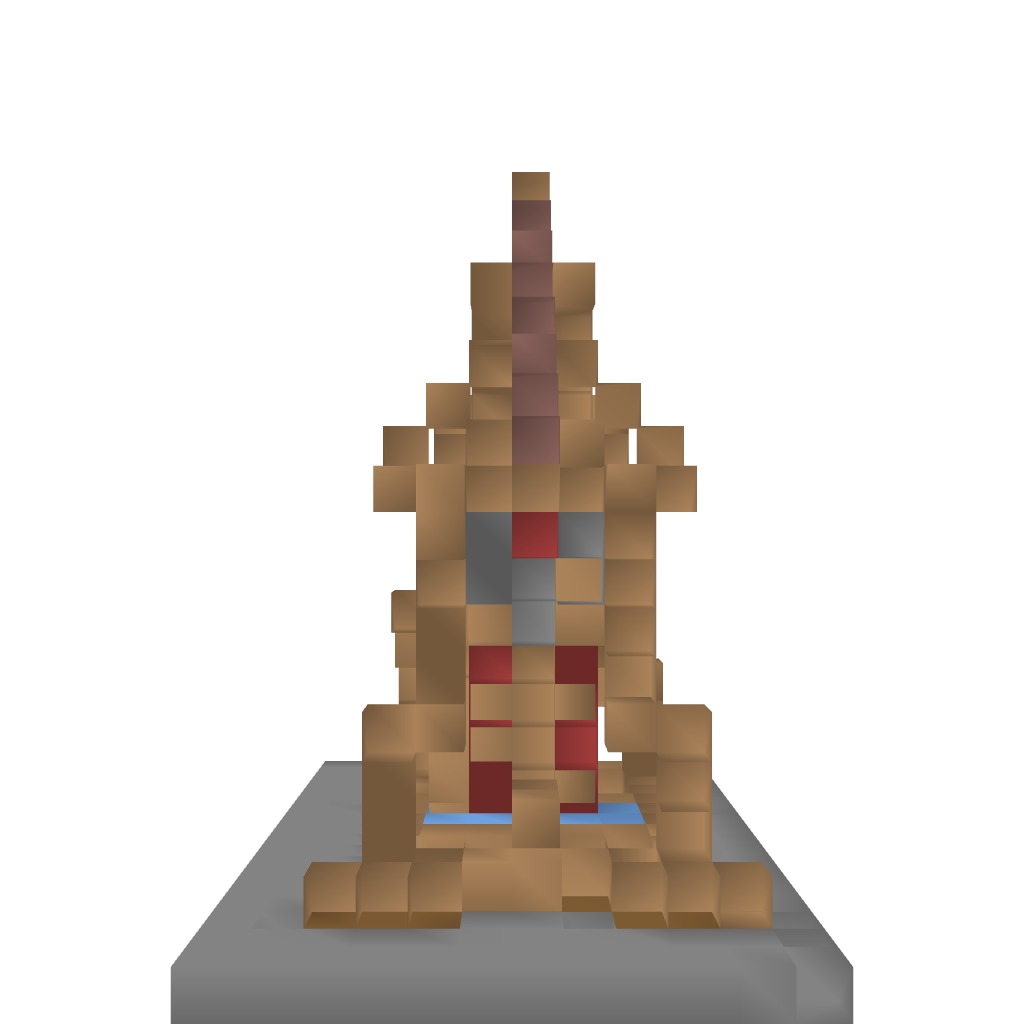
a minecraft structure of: Medieval Trebuchet v1.0